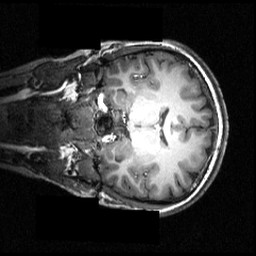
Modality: T1w
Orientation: coronal
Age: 22
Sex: female
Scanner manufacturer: siemens
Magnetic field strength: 3.951 T
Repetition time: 1.5 s
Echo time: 0.00335 s